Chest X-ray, PA view. Patient: 65 years old, sex F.
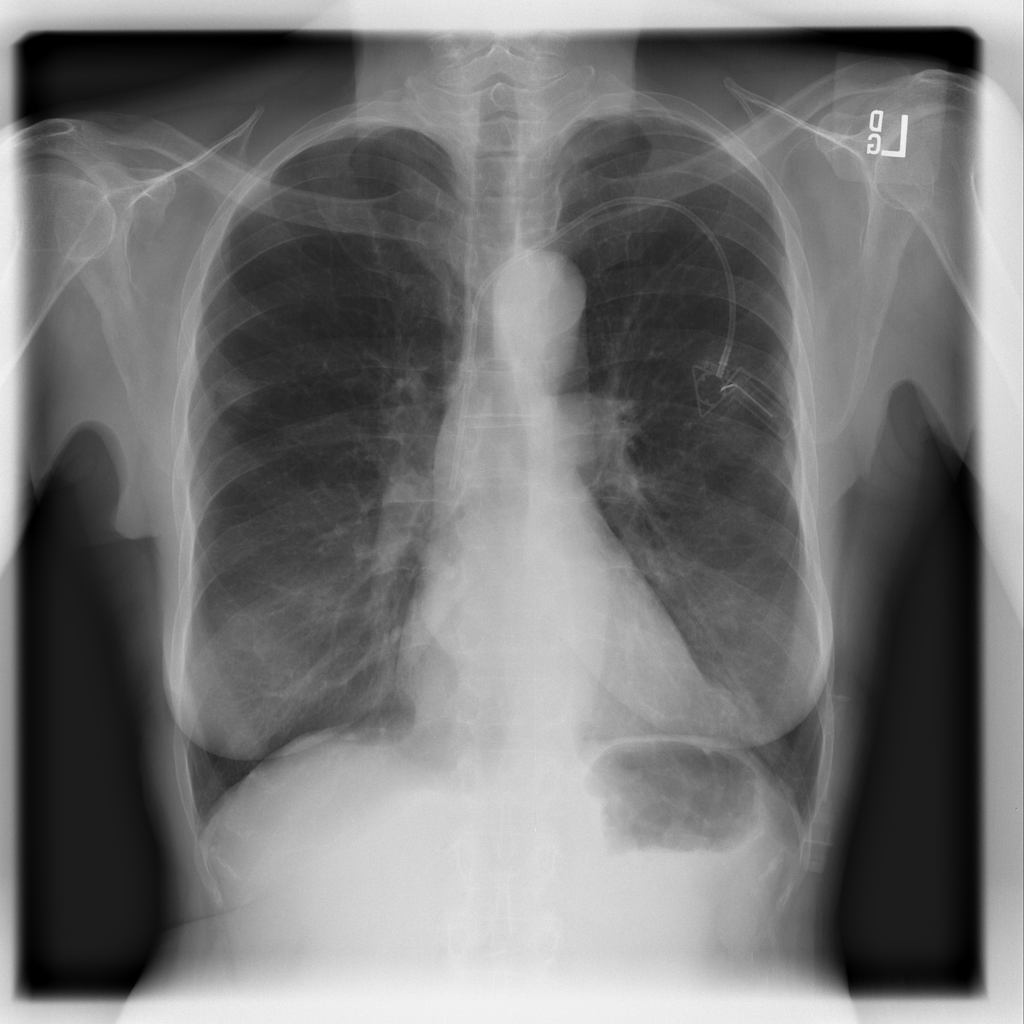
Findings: No Finding